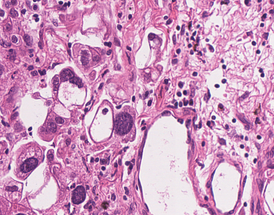
Tumor epithelial tissue: yes
Tumor-associated stroma tissue: yes
Normal tissue: no